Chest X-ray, PA view. Patient: 37 years old, sex F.
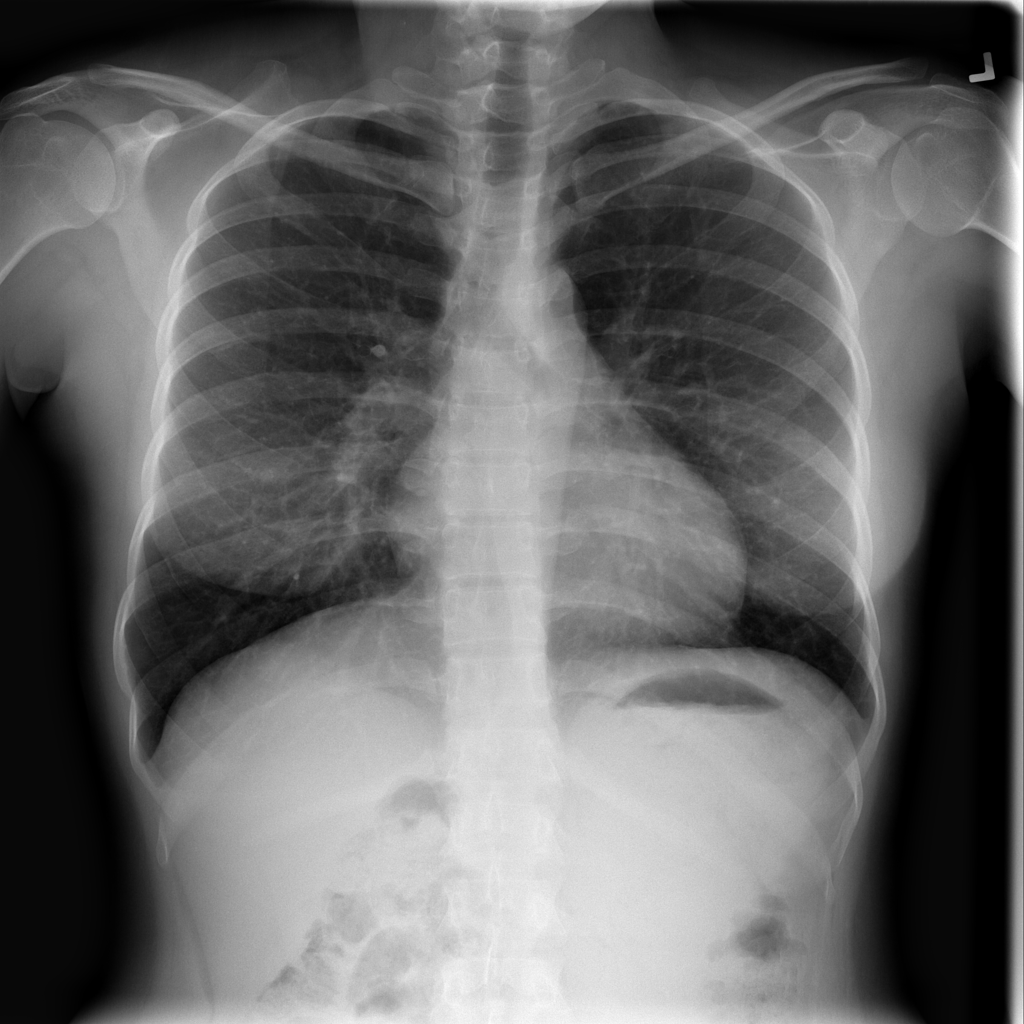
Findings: No Finding